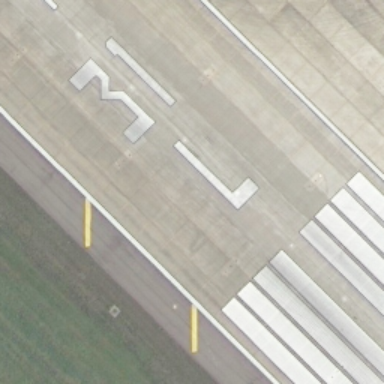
It is a straight runway with some mark lines and a number and a letter l on it .